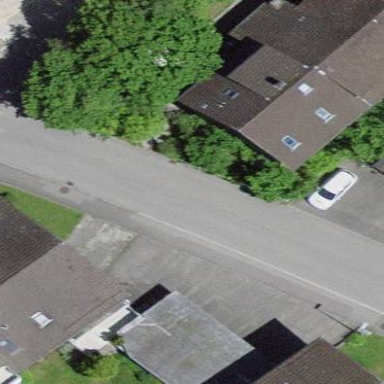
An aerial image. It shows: Building with gabled roof.